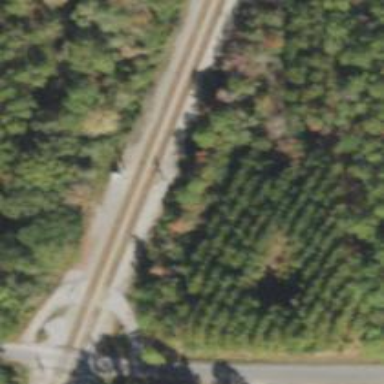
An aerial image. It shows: Railway track.